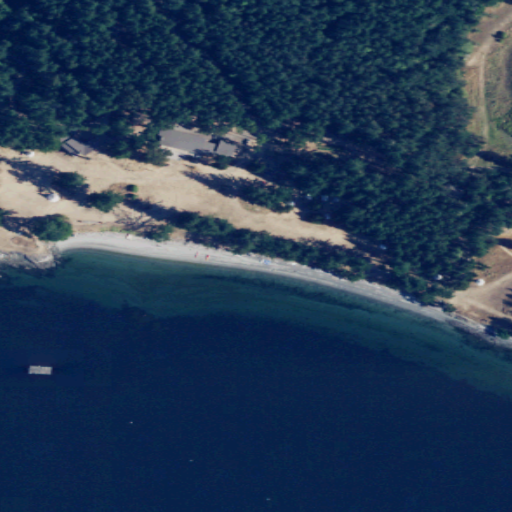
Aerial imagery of island in Washington named Happy Island containing open water, evergreen forest, grassland, barren land, herbaceous wetlands, pasture, and low intensity development